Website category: auto
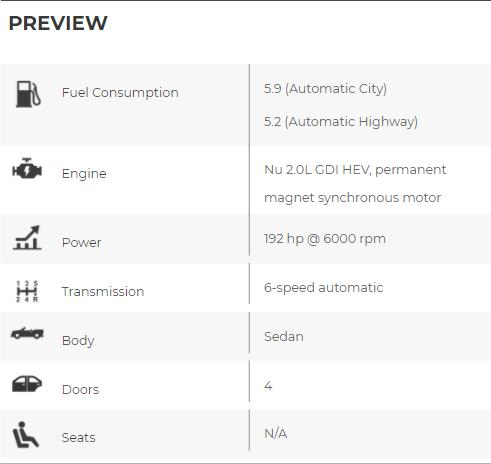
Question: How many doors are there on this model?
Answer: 4

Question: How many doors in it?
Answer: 4

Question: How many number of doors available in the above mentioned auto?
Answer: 4

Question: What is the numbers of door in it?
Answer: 4

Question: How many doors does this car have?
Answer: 4

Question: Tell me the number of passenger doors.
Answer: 4

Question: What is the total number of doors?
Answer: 4

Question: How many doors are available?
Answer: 4

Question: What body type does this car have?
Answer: Sedan

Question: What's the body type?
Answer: Sedan

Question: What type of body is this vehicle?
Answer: Sedan

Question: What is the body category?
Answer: Sedan

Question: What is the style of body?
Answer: Sedan

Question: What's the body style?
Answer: Sedan

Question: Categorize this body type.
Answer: Sedan

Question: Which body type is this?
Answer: Sedan

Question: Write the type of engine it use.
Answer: Nu 2.0L GDI HEV, permanent magnet synchronous motor

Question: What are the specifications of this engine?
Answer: Nu 2.0L GDI HEV, permanent magnet synchronous motor

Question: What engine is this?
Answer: Nu 2.0L GDI HEV, permanent magnet synchronous motor

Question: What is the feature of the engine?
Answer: Nu 2.0L GDI HEV, permanent magnet synchronous motor

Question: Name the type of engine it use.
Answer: Nu 2.0L GDI HEV, permanent magnet synchronous motor

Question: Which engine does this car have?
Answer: Nu 2.0L GDI HEV, permanent magnet synchronous motor

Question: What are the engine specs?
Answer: Nu 2.0L GDI HEV, permanent magnet synchronous motor

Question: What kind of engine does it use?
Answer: Nu 2.0L GDI HEV, permanent magnet synchronous motor

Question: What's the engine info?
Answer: Nu 2.0L GDI HEV, permanent magnet synchronous motor

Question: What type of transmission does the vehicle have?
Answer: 6-speed automatic

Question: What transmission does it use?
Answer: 6-speed automatic

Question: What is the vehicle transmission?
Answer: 6-speed automatic

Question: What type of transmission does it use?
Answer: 6-speed automatic

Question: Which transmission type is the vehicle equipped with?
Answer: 6-speed automatic

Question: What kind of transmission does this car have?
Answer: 6-speed automatic

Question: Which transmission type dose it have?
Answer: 6-speed automatic

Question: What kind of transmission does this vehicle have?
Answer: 6-speed automatic

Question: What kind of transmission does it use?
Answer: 6-speed automatic

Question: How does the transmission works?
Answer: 6-speed automatic

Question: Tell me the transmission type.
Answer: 6-speed automatic

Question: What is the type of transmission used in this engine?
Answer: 6-speed automatic

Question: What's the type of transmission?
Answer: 6-speed automatic

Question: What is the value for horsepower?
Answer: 192 hp @ 6000 rpm

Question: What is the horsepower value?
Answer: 192 hp @ 6000 rpm

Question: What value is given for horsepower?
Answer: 192 hp @ 6000 rpm

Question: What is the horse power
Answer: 192 hp @ 6000 rpm

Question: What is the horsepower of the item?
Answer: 192 hp @ 6000 rpm

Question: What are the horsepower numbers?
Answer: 192 hp @ 6000 rpm

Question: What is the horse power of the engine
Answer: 192 hp @ 6000 rpm

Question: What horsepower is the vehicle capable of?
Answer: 192 hp @ 6000 rpm

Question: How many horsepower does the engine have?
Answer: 192 hp @ 6000 rpm

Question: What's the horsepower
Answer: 192 hp @ 6000 rpm

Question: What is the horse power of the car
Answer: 192 hp @ 6000 rpm

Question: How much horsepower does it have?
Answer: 192 hp @ 6000 rpm

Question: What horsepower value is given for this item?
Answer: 192 hp @ 6000 rpm

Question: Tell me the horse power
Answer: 192 hp @ 6000 rpm

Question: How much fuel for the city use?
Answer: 5.9 (Automatic City)

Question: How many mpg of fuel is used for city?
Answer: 5.9 (Automatic City)

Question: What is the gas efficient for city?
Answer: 5.9 (Automatic City)

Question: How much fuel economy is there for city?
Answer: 5.9 (Automatic City)

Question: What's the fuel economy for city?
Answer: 5.9 (Automatic City)

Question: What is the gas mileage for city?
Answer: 5.9 (Automatic City)

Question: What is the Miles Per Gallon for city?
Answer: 5.9 (Automatic City)

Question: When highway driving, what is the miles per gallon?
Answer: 5.2 (Automatic Highway)

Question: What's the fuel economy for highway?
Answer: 5.2 (Automatic Highway)

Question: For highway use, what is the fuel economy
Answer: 5.2 (Automatic Highway)

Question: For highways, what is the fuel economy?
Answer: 5.2 (Automatic Highway)

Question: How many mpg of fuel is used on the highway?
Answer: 5.2 (Automatic Highway)